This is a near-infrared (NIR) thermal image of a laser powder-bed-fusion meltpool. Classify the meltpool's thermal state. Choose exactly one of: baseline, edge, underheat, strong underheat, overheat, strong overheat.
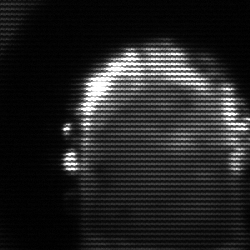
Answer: baseline